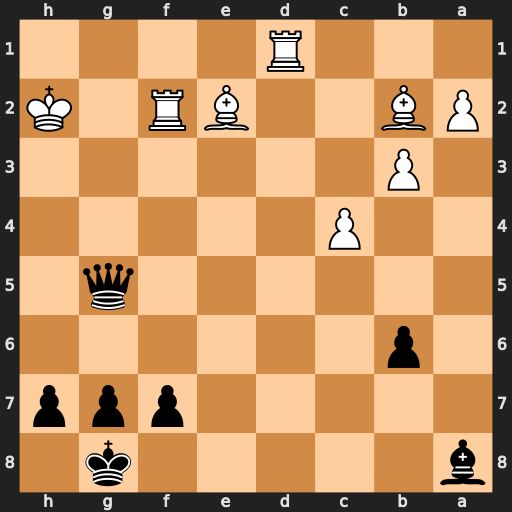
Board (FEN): b5k1/5ppp/1p6/6q1/2P5/1P6/PB2BR1K/3R4
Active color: b
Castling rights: -
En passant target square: -
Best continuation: Qh4+ Kg1 Qh1#